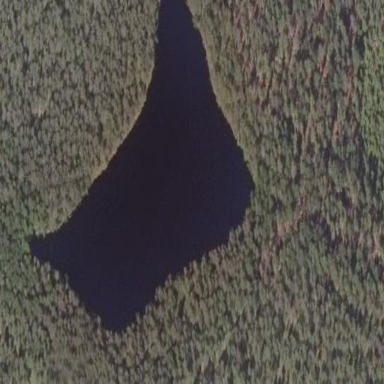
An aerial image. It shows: Pond surrounded by natural water.